Question: Well, I'm trying to create a 'TabHostFragment' inside a 'Fragment', the problem that I'm facing is that I can't implement it because I'm using already a drawer navigation. I was looking for some answers here in SO, but I didn't find the best way to do it.
I'm using this <URL>, but it doesn't work. I know it can be possible because 'Google Play, YouTube, Play Music...' all of those app have a drawer navigation with Tabs inside.
The problem is that one of the all things I've tried is create a TabHostFragment adapter like in the example of the answer and then at the time to do this :
'''
private void displayView(int position) {
// update the main content by replacing fragments
Fragment fragment = null;
switch (position) {
case 0:
mTabHost = (FragmentTabHost)findViewById(android.R.id.tabhost);
mTabHost.addTab(mTabHost.newTabSpec("tab1").setIndicator("Tab1"),
MisOfertasFragment.class, null);
mTabHost.addTab(mTabHost.newTabSpec("tab2").setIndicator("Tab2"),
RecomendacionesFragment.class, null);
break;
'''
I don't know if it's the correct way to do this but I tried, this case it's where it controls what item of the navigation drawer is clicked, then when the user clicks on the first item it should show the TabHost.
LogCat error looks like :
'''
Caused by: java.lang.NullPointerException: Attempt to invoke virtual method 'android.widget.TabHost$TabSpec android.support.v4.app.FragmentTabHost.newTabSpec(java.lang.String)' on a null object reference
'''
The line where is pointed this error is :
'''
mTabHost.addTab(mTabHost.newTabSpec("tab1").setIndicator("Tab1"),
'''
and in displayView(0):
'''
if (savedInstanceState == null) {
// on first time display view for first nav item
displayView(0);
}
'''
I know this is not the best idea to go the FragmentTabHost (implement this on the switch case), but I tried also creating a new class like the exmaple of the answer and cann on this case 'fragment = new ClassWithTabs' and it give to me the same error.
Please tell me what I'm missunderstanding or doing wrong, because I don't get what I'm doing wrong.
If you guys need more code you can ask to me and I'll post it as fast as I can.
I've changed the import, I had 'import android.app.FragmentManager;' and I changed to 'import android.support.v4.app.FragmentManager;', and only is giving me one error that is in this bunch of code :
'''
if (fragment != null) {
FragmentManager fragmentManager = getSupportFragmentManager();
fragmentManager.beginTransaction()
.replace(R.id.frame_container, fragment).commit(); //here's the error
// update selected item and title, then close the drawer
mDrawerList.setItemChecked(position, true);
mDrawerList.setSelection(position);
setTitle(navMenuTitles[position]);
mDrawerLayout.closeDrawer(mDrawerList);
'''
Error --> 'Error:(253, 37) error: incompatible types: android.app.Fragment cannot be converted to android.support.v4.app.Fragment'
'''
package info.androidhive.slidingmenu;
import info.androidhive.slidingmenu.adapter.NavDrawerListAdapter;
import info.androidhive.slidingmenu.model.NavDrawerItem;
import java.util.ArrayList;
import android.app.Fragment;
import android.app.FragmentManager;
import android.content.res.Configuration;
import android.content.res.TypedArray;
import android.graphics.drawable.ColorDrawable;
import android.os.Bundle;
import android.support.v4.app.ActionBarDrawerToggle;
import android.support.v4.app.FragmentActivity;
import android.support.v4.widget.DrawerLayout;
import android.text.Html;
import android.util.Log;
import android.view.Menu;
import android.view.MenuItem;
import android.view.View;
import android.widget.AdapterView;
import android.widget.ListView;
public class MainActivity extends FragmentActivity {
private DrawerLayout mDrawerLayout;
private ListView mDrawerList;
private ActionBarDrawerToggle mDrawerToggle;
// saber si esta abierto
public boolean mDrawerOpened;
// nav drawer title
private CharSequence mDrawerTitle;
// used to store app title
private CharSequence mTitle;
//para ponerlo visible
public MenuItem mi;
// slide menu items
private String[] navMenuTitles;
private TypedArray navMenuIcons;
private ArrayList<NavDrawerItem> navDrawerItems;
private NavDrawerListAdapter adapter;
@Override
protected void onCreate(Bundle savedInstanceState) {
super.onCreate(savedInstanceState);
setContentView(R.layout.activity_main);
mTitle = mDrawerTitle = getTitle();
// load slide menu items
navMenuTitles = getResources().getStringArray(R.array.nav_drawer_items);
// nav drawer icons from resources
navMenuIcons = getResources()
.obtainTypedArray(R.array.nav_drawer_icons);
mDrawerLayout = (DrawerLayout) findViewById(R.id.drawer_layout);
mDrawerList = (ListView) findViewById(R.id.list_slidermenu);
navDrawerItems = new ArrayList<NavDrawerItem>();
// adding nav drawer items to array
// Home
navDrawerItems.add(new NavDrawerItem(navMenuTitles[0], navMenuIcons.getResourceId(0, -1)));
// Find People
navDrawerItems.add(new NavDrawerItem(navMenuTitles[1], navMenuIcons.getResourceId(1, -1)));
// Photos
navDrawerItems.add(new NavDrawerItem(navMenuTitles[2], navMenuIcons.getResourceId(2, -1)));
// Communities, Will add a counter here
navDrawerItems.add(new NavDrawerItem(navMenuTitles[3], navMenuIcons.getResourceId(3, -1)));
// Pages
navDrawerItems.add(new NavDrawerItem(navMenuTitles[4], navMenuIcons.getResourceId(4, -1)));
// What's hot, We will add a counter here
navDrawerItems.add(new NavDrawerItem(navMenuTitles[5], navMenuIcons.getResourceId(5, -1)));
//AyudaSugerencias
navDrawerItems.add(new NavDrawerItem(navMenuTitles[6], navMenuIcons.getResourceId(6, -1)));
// Recycle the typed array
navMenuIcons.recycle();
mDrawerList.setOnItemClickListener(new SlideMenuClickListener());
// setting the nav drawer list adapter
adapter = new NavDrawerListAdapter(getApplicationContext(),
navDrawerItems);
mDrawerList.setAdapter(adapter);
// enabling action bar app icon and behaving it as toggle button
getActionBar().setDisplayHomeAsUpEnabled(true);
getActionBar().setBackgroundDrawable(new ColorDrawable(0xff1d97dd));
getActionBar().setHomeButtonEnabled(true);
mDrawerToggle = new ActionBarDrawerToggle(this, mDrawerLayout,
R.drawable.ic_drawer, //nav menu toggle icon
R.string.app_name, // nav drawer open - description for accessibility
R.string.app_name // nav drawer close - description for accessibility
) {
public void onDrawerClosed(View view) {
getActionBar().setTitle(
Html.fromHtml("<font color='ffffff'>"
+ mTitle + "</font>"));
// calling onPrepareOptionsMenu() to show action bar icons
invalidateOptionsMenu();
mDrawerOpened = false;
syncState();
}
public void onDrawerOpened(View drawerView) {
getActionBar().setTitle(
Html.fromHtml("<font color='ffffff'>"
+ mDrawerTitle + "</font>"));
// calling onPrepareOptionsMenu() to hide action bar icons
invalidateOptionsMenu();
mDrawerOpened = true;
syncState();
}
};
mDrawerLayout.setDrawerListener(mDrawerToggle);
if (savedInstanceState == null) {
// on first time display view for first nav item
displayView(0);
}
}
/**
* Slide menu item click listener
* */
private class SlideMenuClickListener implements
ListView.OnItemClickListener {
@Override
public void onItemClick(AdapterView<?> parent, View view, int position,
long id) {
// display view for selected nav drawer item
displayView(position);
}
}
@Override
public boolean onCreateOptionsMenu(Menu menu) {
getMenuInflater().inflate(R.menu.main, menu);
return true;
}
@Override
public boolean onOptionsItemSelected(MenuItem item) {
Fragment fragment = null;
// toggle nav drawer on selecting action bar app icon/title
if (mDrawerToggle.onOptionsItemSelected(item)) {
return true;
}
// Handle action bar actions click
switch (item.getItemId()) {
case R.id.action_settings:
return true;
case R.id.ofertasRefresh:
return true;
case R.id.menu_search:
return true;
case R.id.newOffer:
getFragmentManager().beginTransaction().replace(R.id.frame_container, new TipusNouProducte()).commit();
return true;
default:
return super.onOptionsItemSelected(item);
}
}
/* *
* Called when invalidateOptionsMenu() is triggered
*/
@Override
public boolean onPrepareOptionsMenu(Menu menu) {
// if nav drawer is opened, hide the action items
boolean drawerOpen = mDrawerLayout.isDrawerOpen(mDrawerList);
menu.findItem(R.id.action_settings).setVisible(!drawerOpen);
if (mDrawerOpened) { menu.removeItem(R.id.ofertasRefresh);
menu.removeItem(R.id.menu_search);menu.removeItem(R.id.newOffer);}
if (!mDrawerOpened) { menu.add(Menu.NONE, R.id.ofertasRefresh, Menu.NONE, mTitle); }
return super.onPrepareOptionsMenu(menu);
}
/**
* Diplaying fragment view for selected nav drawer list item
* */
private void displayView(int position) {
//Fragment fragment = null; ---Removed for test, because if I don't remove this line couldn't execute the app because fragment can not call a FragmentActivity....
FragmentActivity fragment = null;
switch (position) {
case 0:
fragment = new TabHostFragment();
break;
default:
break;
if (fragment != null) {
FragmentManager fragmentManager = getFragmentManager();
fragmentManager.beginTransaction()
.replace(R.id.frame_container, fragment).commit(); /// here says that replace android.app.Fragment in FragmentTransaction cannot be applied...
// update selected item and title, then close the drawer
mDrawerList.setItemChecked(position, true);
mDrawerList.setSelection(position);
setTitle(navMenuTitles[position]);
mDrawerLayout.closeDrawer(mDrawerList);
} else {
// error in creating fragment
Log.e("MainActivity", "Error in creating fragment");
}
}
}
@Override
public void setTitle(CharSequence title) {
mTitle = title;
getActionBar().setTitle(mTitle);
}
/**
* When using the ActionBarDrawerToggle, you must call it during
* onPostCreate() and onConfigurationChanged()...
*/
@Override
protected void onPostCreate(Bundle savedInstanceState) {
super.onPostCreate(savedInstanceState);
// Sync the toggle state after onRestoreInstanceState has occurred.
mDrawerToggle.syncState();
}
@Override
public void onConfigurationChanged(Configuration newConfig) {
super.onConfigurationChanged(newConfig);
// Pass any configuration change to the drawer toggls
mDrawerToggle.onConfigurationChanged(newConfig);
}
}
'''
This is the error

This is the 'TabHostFragment.class'
'''
package info.androidhive.slidingmenu;
import android.os.Bundle;
import android.support.v4.app.FragmentActivity;
import android.support.v4.app.FragmentTabHost;
/**
* Created by Joan on 26/02/2015.
*/
public class TabHostFragment extends FragmentActivity {
// Fragment TabHost as mTabHost
private FragmentTabHost mTabHost;
@Override
protected void onCreate(Bundle savedInstanceState) {
super.onCreate(savedInstanceState);
setContentView(R.layout.tabhost);
mTabHost = (FragmentTabHost)findViewById(android.R.id.tabhost);
mTabHost.setup(this, getSupportFragmentManager(), R.id.realtabcontent);
mTabHost.addTab(mTabHost.newTabSpec("tab1").setIndicator("Tab1"),
MisOfertasFragment.class, null);
mTabHost.addTab(mTabHost.newTabSpec("tab2").setIndicator("Tab2"),
RecomendacionesFragment.class, null);
}
}
'''
'''
private void displayView(int position) {
//Fragment fragment = null; ---Removed for test, because if I don't remove this line couldn't execute the app because fragment can not call a FragmentActivity....
if(position == 0){
mDrawerList.setItemChecked(position, true);
mDrawerList.setSelection(position);
setTitle(navMenuTitles[position]);
mDrawerLayout.closeDrawer(mDrawerList);
setContentView(R.layout.tabhost);
mTabHost = (FragmentTabHost)findViewById(android.R.id.tabhost);
mTabHost.setup(this, getSupportFragmentManager(), R.id.realtabcontent);
mTabHost.addTab(mTabHost.newTabSpec("tab1").setIndicator("Mis ofertas"),
MisOfertasFragment.class, null);
mTabHost.addTab(mTabHost.newTabSpec("tab2").setIndicator("Recomendaciones"),
RecomendacionesFragment.class, null);
}
else
{
Fragment fragment = null;
switch (position) {
case 1:
fragment = new RecomendacionesFragment();
break;
case 2:
fragment = new LocalizacionFragment();
break;
case 3:
fragment = new ListaProductosFragment();
break;
case 4:
fragment = new ConfiguracionFragment();
break;
case 5:
fragment = new AyudaSugerenciasFragment();
break;
case 6:
fragment = new AyudaSugerencias();
break;
default:
break;
}
if (fragment != null) {
FragmentManager fragmentManager = getSupportFragmentManager();
fragmentManager.beginTransaction()
.replace(R.id.frame_container, fragment).commit(); /// here says that replace android.app.Fragment in FragmentTransaction cannot be applied...
// update selected item and title, then close the drawer
mDrawerList.setItemChecked(position, true);
mDrawerList.setSelection(position);
setTitle(navMenuTitles[position]);
mDrawerLayout.closeDrawer(mDrawerList);
} else {
// error in creating fragment
Log.e("MainActivity", "Error in creating fragment");
}
}
}
'''
LogCatError
'''
Process: info.androidhive.slidingmenu, PID: 2495
java.lang.RuntimeException: Unable to start activity ComponentInfo{info.androidhive.slidingmenu/info.androidhive.slidingmenu.MainActivity}: android.content.ActivityNotFoundException: Unable to find explicit activity class {info.androidhive.slidingmenu/info.androidhive.slidingmenu.TabHostFragment}; have you declared this activity in your AndroidManifest.xml?
at android.app.ActivityThread.performLaunchActivity(ActivityThread.java:2298)
at android.app.ActivityThread.handleLaunchActivity(ActivityThread.java:2360)
at android.app.ActivityThread.access$800(ActivityThread.java:144)
at android.app.ActivityThread$H.handleMessage(ActivityThread.java:1278)
at android.os.Handler.dispatchMessage(Handler.java:102)
at android.os.Looper.loop(Looper.java:135)
at android.app.ActivityThread.main(ActivityThread.java:5221)
at java.lang.reflect.Method.invoke(Native Method)
at java.lang.reflect.Method.invoke(Method.java:372)
at com.android.internal.os.ZygoteInit$MethodAndArgsCaller.run(ZygoteInit.java:899)
at com.android.internal.os.ZygoteInit.main(ZygoteInit.java:694)
Caused by: android.content.ActivityNotFoundException: Unable to find explicit activity class {info.androidhive.slidingmenu/info.androidhive.slidingmenu.TabHostFragment}; have you declared this activity in your AndroidManifest.xml?
at android.app.Instrumentation.checkStartActivityResult(Instrumentation.java:1761)
at android.app.Instrumentation.execStartActivity(Instrumentation.java:1485)
at android.app.Activity.startActivityForResult(Activity.java:3736)
at android.app.Activity.startActivityForResult(Activity.java:3697)
at android.support.v4.app.FragmentActivity.startActivityForResult(FragmentActivity.java:817)
at android.app.Activity.startActivity(Activity.java:4007)
at android.app.Activity.startActivity(Activity.java:3975)
at info.androidhive.slidingmenu.MainActivity.displayView(MainActivity.java:221)
at info.androidhive.slidingmenu.MainActivity.onCreate(MainActivity.java:138)
at android.app.Activity.performCreate(Activity.java:5933)
at android.app.Instrumentation.callActivityOnCreate(Instrumentation.java:1105)
at android.app.ActivityThread.performLaunchActivity(ActivityThread.java:2251)
at android.app.ActivityThread.handleLaunchActivity(ActivityThread.java:2360)
at android.app.ActivityThread.access$800(ActivityThread.java:144)
at android.app.ActivityThread$H.handleMessage(ActivityThread.java:1278)
at android.os.Handler.dispatchMessage(Handler.java:102)
at android.os.Looper.loop(Looper.java:135)
at android.app.ActivityThread.main(ActivityThread.java:5221)
at java.lang.reflect.Method.invoke(Native Method)
at java.lang.reflect.Method.invoke(Method.java:372)
at com.android.internal.os.ZygoteInit$MethodAndArgsCaller.run(ZygoteInit.java:899)
at com.android.internal.os.ZygoteInit.main(ZygoteInit.java:694)
'''
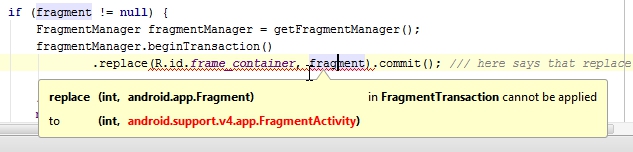
Answer: You have forgotten to call
'''
mTabHost.setup(this, getSupportFragmentManager(), R.id.realtabcontent);
'''
Add the above in your 'displayView()' method immediately after calling 'findViewById()'.
Extend your 'MainActivity' from 'FragmentActivity' and not from 'Activity'.
Make sure your 'FragmentManager' is imported as
'''
import android.support.v4.app.FragmentManager;
'''
and not as
'''
import android.app.FragmentManager;
'''
Make sure your 'Fragment' is imported as
'''
import android.support.v4.app.Fragment;
'''
and not as
'''
import android.app.Fragment;
'''
Your 'displayView()' method should be:
'''
private void displayView(int position) {
//Fragment fragment = null; ---Removed for test, because if I don't remove this line couldn't execute the app because fragment can not call a FragmentActivity....
if(position == 0){
mDrawerList.setItemChecked(position, true);
mDrawerList.setSelection(position);
setTitle(navMenuTitles[position]);
mDrawerLayout.closeDrawer(mDrawerList);
Intent intent = new Intent(MainActivity.this, TabHostFragment.class);
startActivity(intent);
}
else
{
Fragment fragment = null;
switch (position) {
case 1:
fragment = new RecomendacionesFragment();
break;
case 2:
fragment = new LocalizacionFragment();
break;
case 3:
fragment = new ListaProductosFragment();
break;
case 4:
fragment = new ConfiguracionFragment();
break;
case 5:
fragment = new AyudaSugerenciasFragment();
break;
case 6:
fragment = new AyudaSugerencias();
break;
default:
break;
}
if (fragment != null) {
FragmentManager fragmentManager = getFragmentManager();
fragmentManager.beginTransaction()
.replace(R.id.frame_container, fragment).commit(); /// here says that replace android.app.Fragment in FragmentTransaction cannot be applied...
// update selected item and title, then close the drawer
mDrawerList.setItemChecked(position, true);
mDrawerList.setSelection(position);
setTitle(navMenuTitles[position]);
mDrawerLayout.closeDrawer(mDrawerList);
} else {
// error in creating fragment
Log.e("MainActivity", "Error in creating fragment");
}
}
}
}
'''